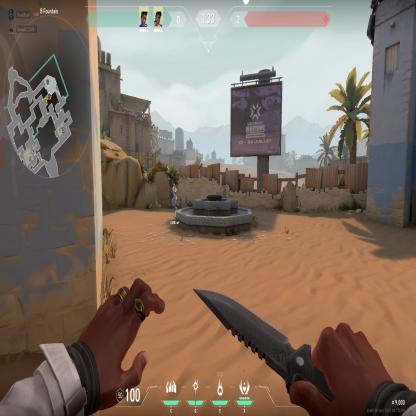
Label: teammate